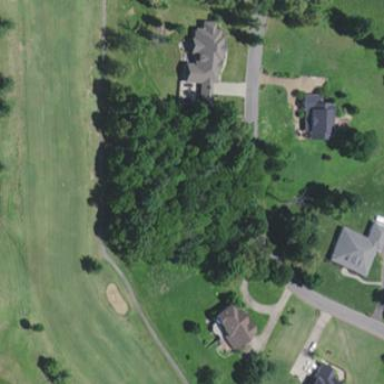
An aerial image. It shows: Golf fairway surrounded by grass.